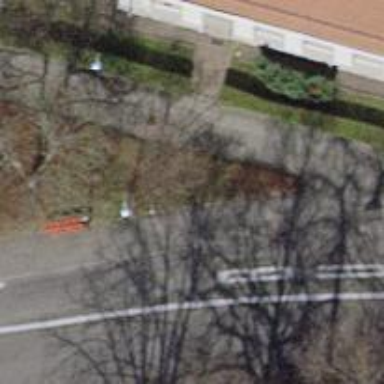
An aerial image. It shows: Bus stop with platform for public transport.